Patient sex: F
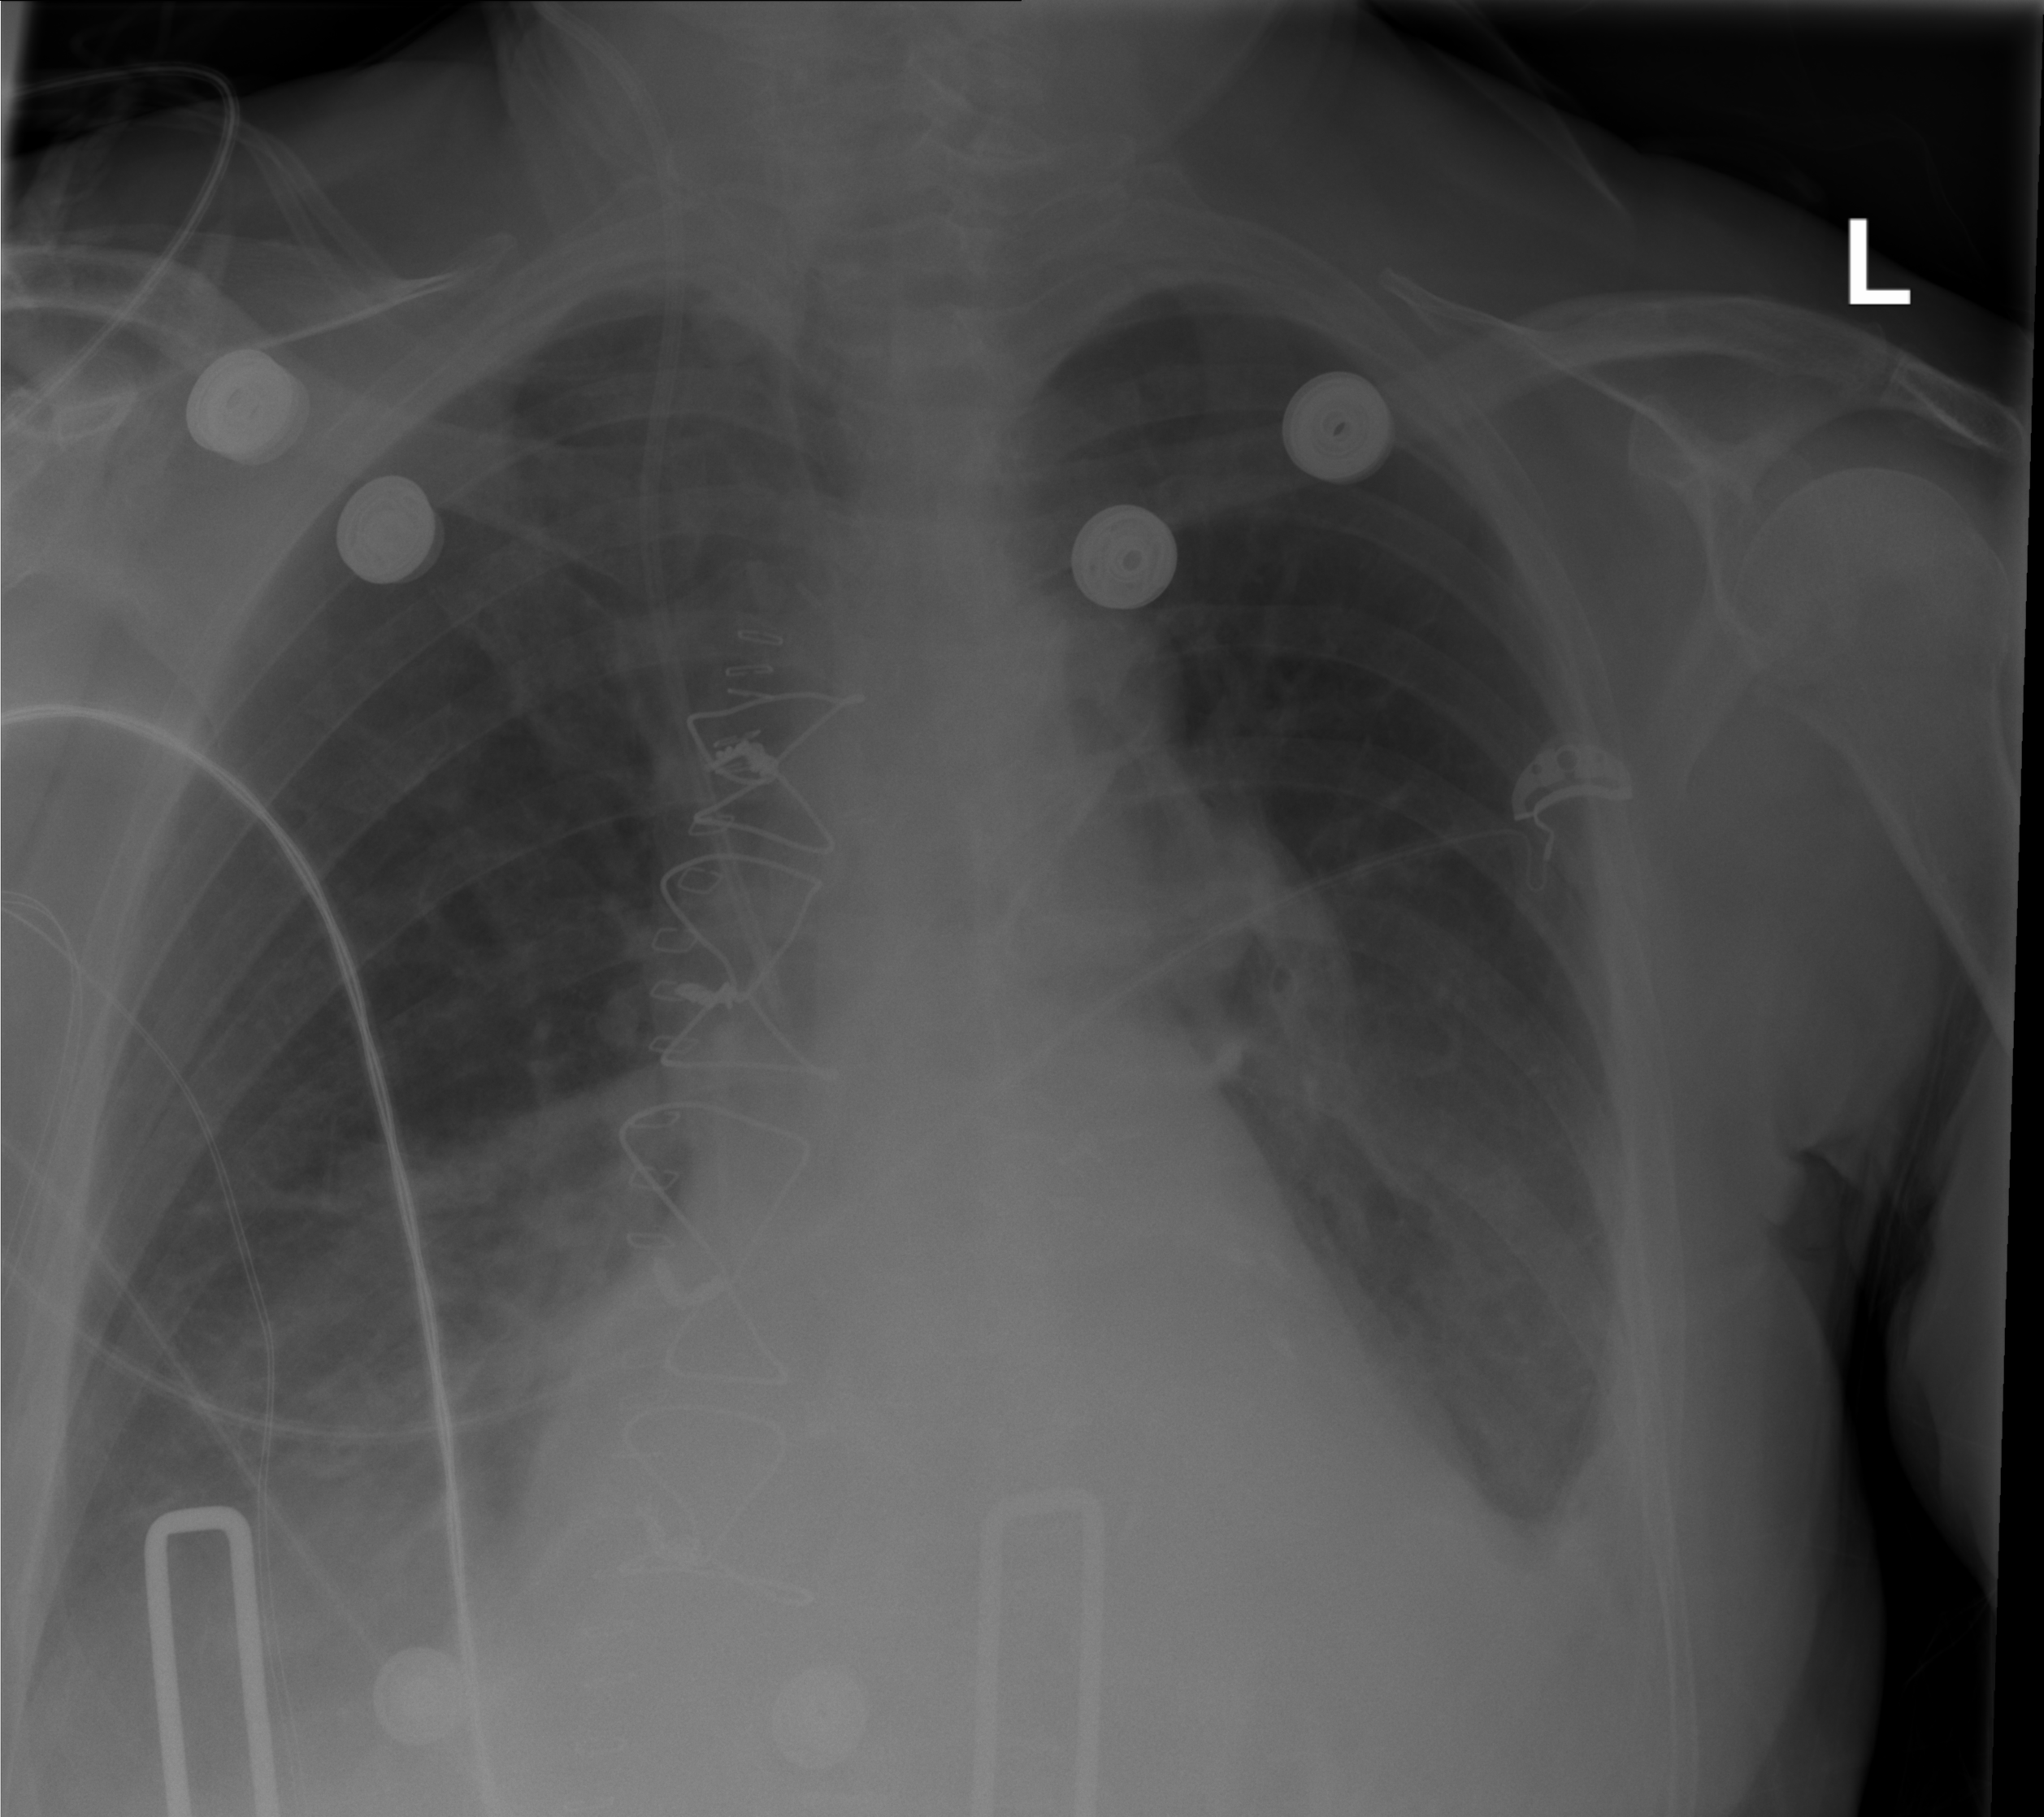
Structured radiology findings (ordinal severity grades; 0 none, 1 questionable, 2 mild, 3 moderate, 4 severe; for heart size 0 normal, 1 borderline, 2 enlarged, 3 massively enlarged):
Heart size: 0
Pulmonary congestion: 2
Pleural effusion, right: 2
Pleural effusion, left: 2
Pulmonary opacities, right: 1
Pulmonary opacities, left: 0
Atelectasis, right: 2
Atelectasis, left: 2